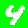
Digit: 4